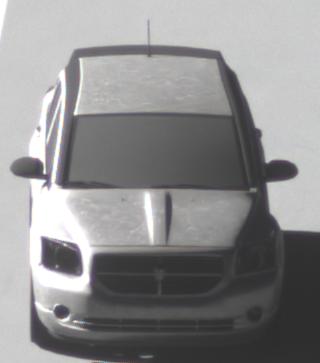
Make: Dodge
Model: Caliber 1.8
Detailed model: Caliber
Model produced from: 2006/06
Model produced until: 2009/03
Doors: 5
Color: white
Road condition: dry road
Daytime: morning or afternoon
Contrast: high contrast